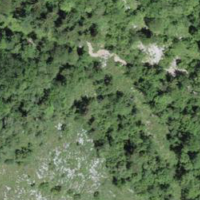
EUNIS habitat code: 41
Species observed at this site:
Astrantia major